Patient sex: M
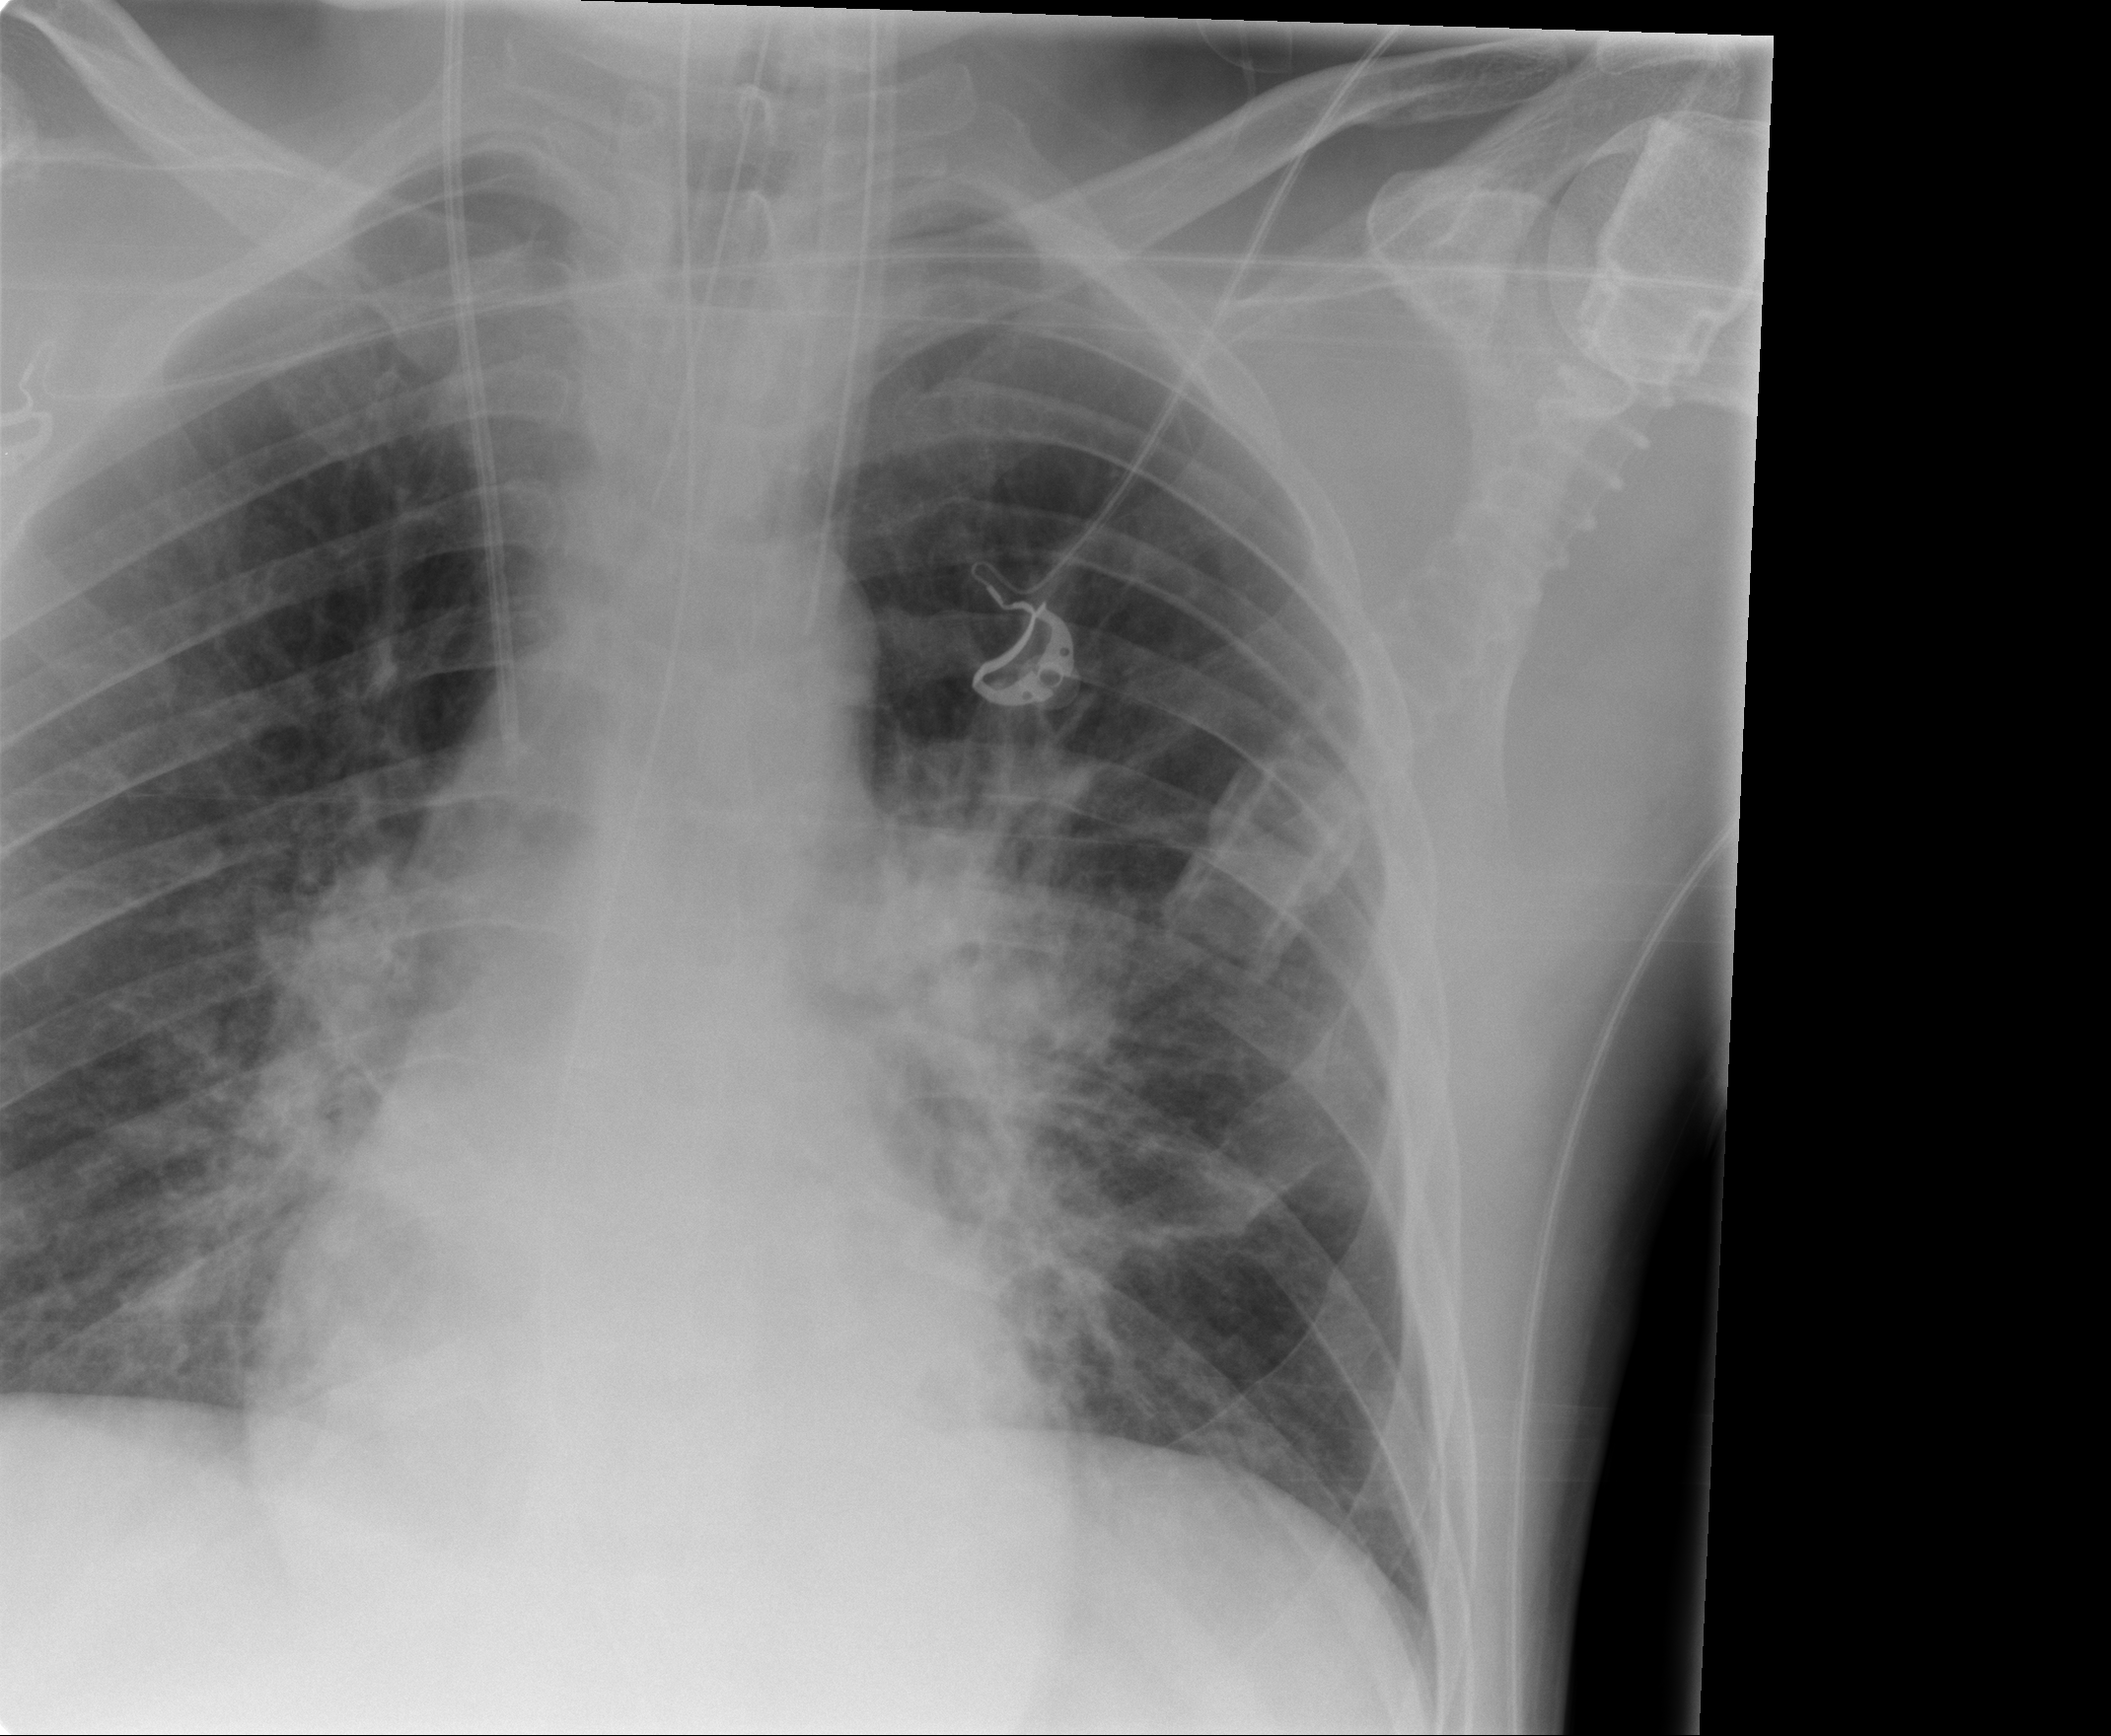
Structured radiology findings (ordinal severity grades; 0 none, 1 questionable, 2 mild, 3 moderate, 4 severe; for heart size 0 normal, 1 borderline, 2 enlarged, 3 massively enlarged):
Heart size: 0
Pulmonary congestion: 0
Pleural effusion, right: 0
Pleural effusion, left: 0
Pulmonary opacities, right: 2
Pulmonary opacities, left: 3
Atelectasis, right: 2
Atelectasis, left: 2